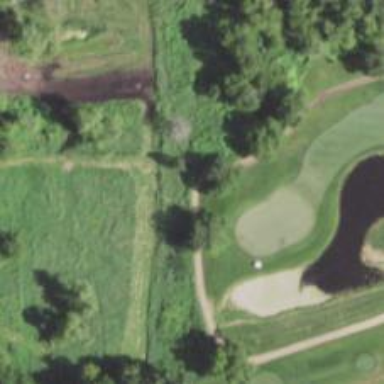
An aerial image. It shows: Pathway for golfing.